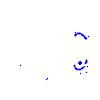
Particle: proton